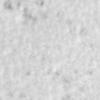
Label: no_change